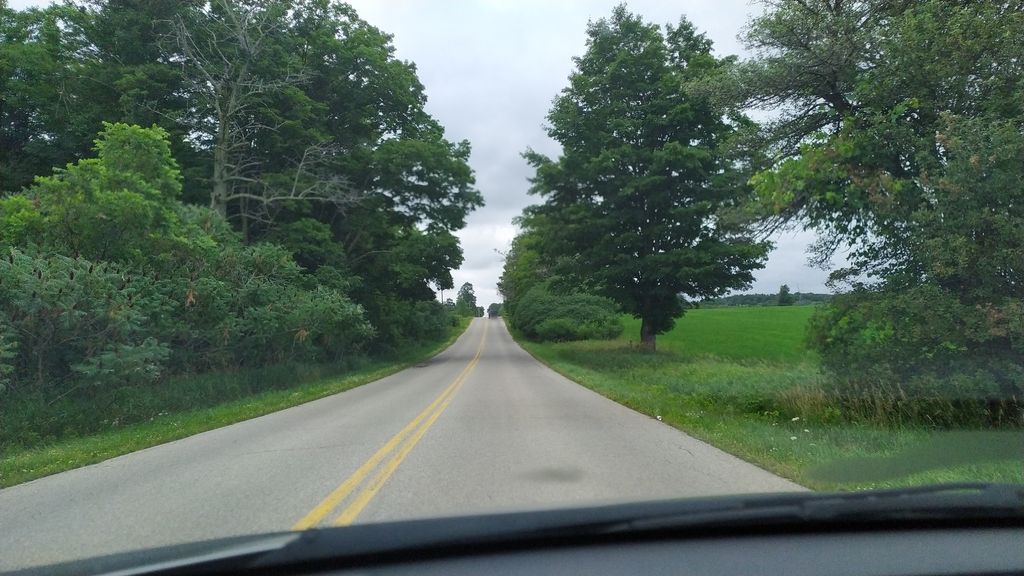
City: kitchener-waterloo